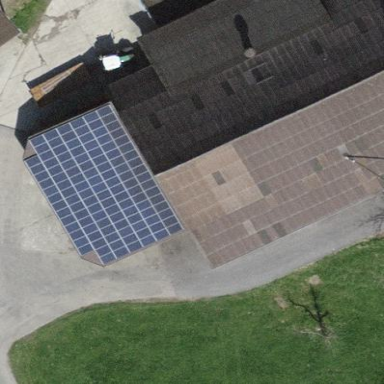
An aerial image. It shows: Solar power generator utilizing photovoltaic technology with solar photovoltaic panels.